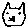
Label: cat